Brain MRI, t1w sequence, axial 2D slice.
Patient: age 30, sex F, weight 75 kg, height 1.7 m
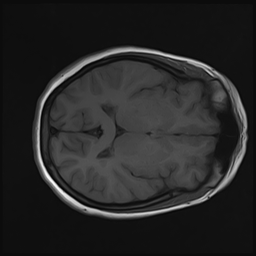